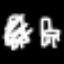
Label: chair